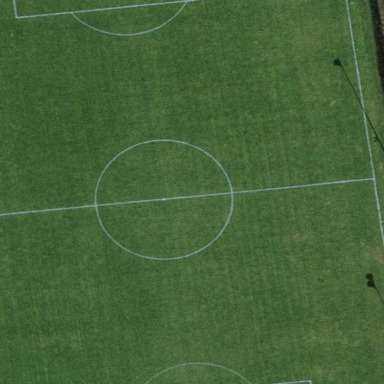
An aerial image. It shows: Soccer pitch for leisure land activities.